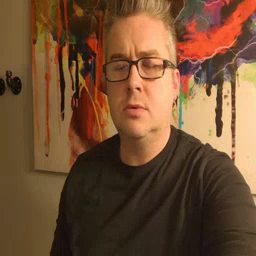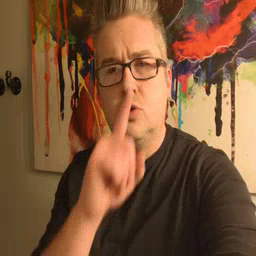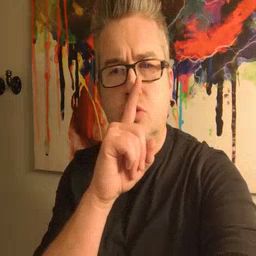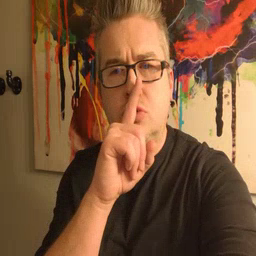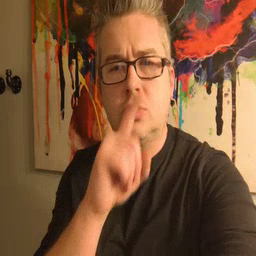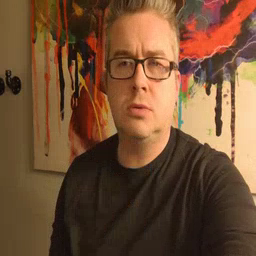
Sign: shhh